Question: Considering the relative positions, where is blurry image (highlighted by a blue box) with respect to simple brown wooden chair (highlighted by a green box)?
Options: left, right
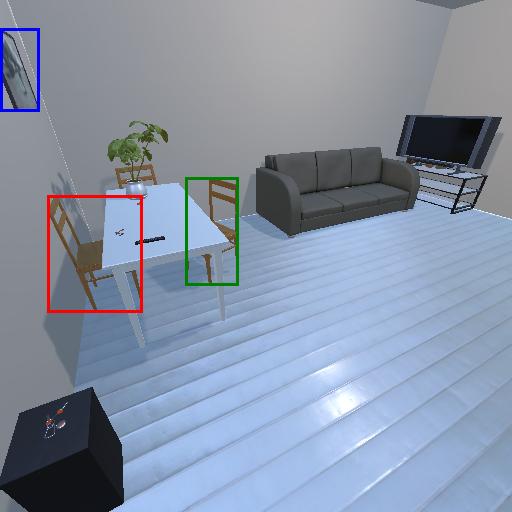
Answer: left